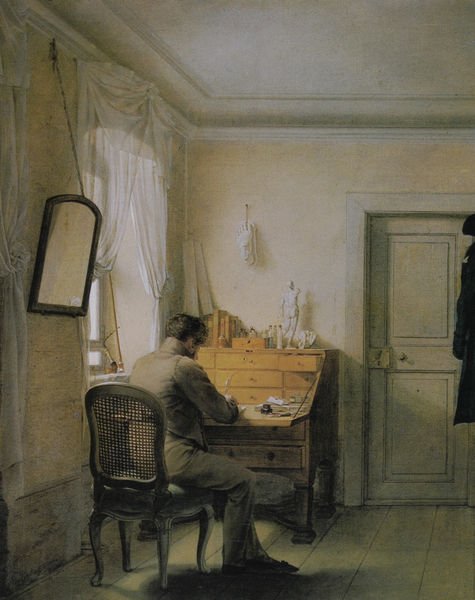
Titel: Mann am Sekretär
Künstler: Georg Friedrich Kersting
Standort: Weimar
Institution: Kunstsammlungen zu Weimar
Schlagwörter: dunkel, feder, fuß, gemälde, mann, schatten, weiß, aquarell, gelb, grün, impressionismus, ocker, sitzen, ausschnitt, braun, fenster, frau, grau, hell, holz, hut, lampe, licht, marmor, raum, rücken, schwarz, stuhl, tisch, tür, zeichnung, zimmer, dach, schloss, beige, fächer, malerei, alt, anzug, bart, hemd, hose, wand, kleidung, mensch, rahmen, stein, herr, innenraum, möbel, spiegel, vorhang, öl, gitter, sonne, boden, figur, interieur, mantel, realismus, sessel, sitzend, decke, innen, person, arbeit, skulptur, statue, beine, rückenansicht, arbeitszimmer, bücher, kommode, papier, schrank, schreibtisch, lehne, parkett, arbeiten, tag, türe, dielen, friedrich, romantik, chair, curtain, curtains, white, window, black, dark hair, gardine, gardinen, gray, green, hair, interior, lace, painting, room, seated, sit, sitting, table, vorhänge, wall, wohnung, yellow, diele, dichter, lesen, sitzt, maler, melancholie, melancholisch, mirror, reflection, schublade, türrahmen, stuck, brown, floor, menzel, stube, lichteinfall, bretter, holzdielen, plastik, gehrock, fussboden, hängen, antike, helligkeit, maske, seil, hinten, rückenfigur, künstler, schriftsteller, fass, hallo, schuh, idealismus, pinsel, statuette, schimmel, puppe, stift, tinte, pult, fries, rückansicht, schubladen, sims, biedermeier, stul, feather, gesims, zeichnen, brief, briefe, schreiben, food, man, nude, house, orange, drapes, suit, garderobe, studieren, schreiber, studierzimmer, tintenfass, drawing, paper, kersting, schreibpult, sekretär, polsterstuhl, arbeitsplatz, brauin, büro, fensterzimmer, helle ferben, holzfußboden, interieru, kassettentür, korbgeflecht, korbstuhl, mann am schreibtisch, pastik, pozitivismus, schreibschrank, schreibt, secretair, sekretärtür, spoegel, telefon, tur, vorhand, wat, wat is los, zurückgezogen, gipsfigur, shadow, coat, books, desk, jacket, pen, writing, model, schubläden, door, letter, human, cloak, figut, ink, ceiling, back, pants, study, schreibend, boot, pastelfarben, legs, home, drawers, figure, stuhle, holland, paints, hanging, tan, open, spiegek, denster, tue, flechtstuhl, concentration, rear view, cream, wite, indoor, tray, schrieber, alone, author, kleine statue, seretär, #mann, sessel mit korblehne, korbgefelcht, marm,or, writer, lstube, solitary, drawer, wicker, write, shcatulle, tusche und feder, gardne, caned chair, secretaire, refelection, biedermeyer, bidermeier